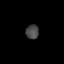
Tissue: skin
Cell type: T cells
Senescence score: 0.6839
Nuclear area (px): 180
Mean DAPI intensity: 72.022